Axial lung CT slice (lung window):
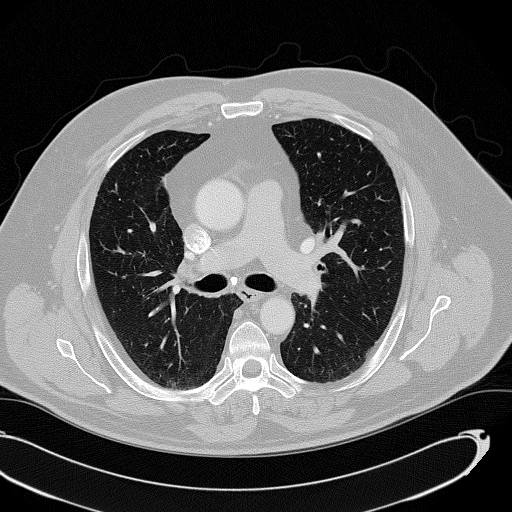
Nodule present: no